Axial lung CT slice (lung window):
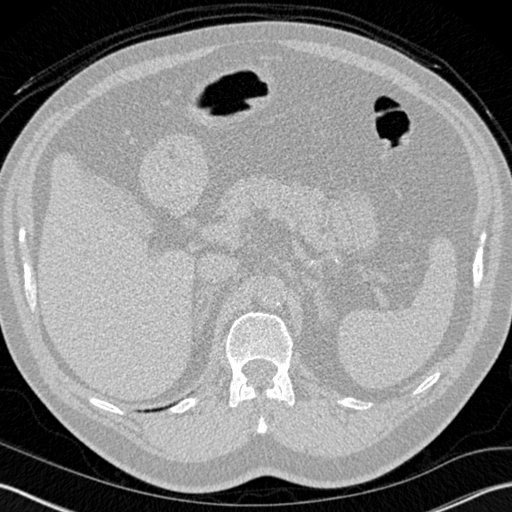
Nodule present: no